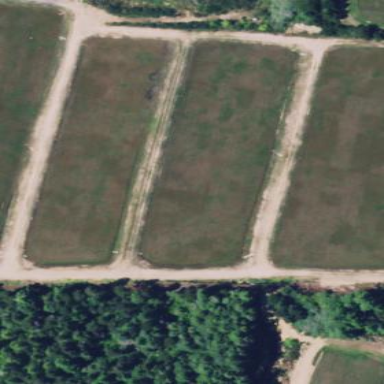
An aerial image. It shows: Farmland where cranberries are grown.